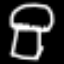
Label: mushroom